Question: I have a popup modal with a form in it that displays properly on desktop browsers. On mobile devices, it fills up the entire screen, but reveals a white space below after the content ends. When you scroll back up, the white space blocks some of the content. I can't inspect this element and don't see it in the document outline.
It looks something like this:

How can I remove the blank space?
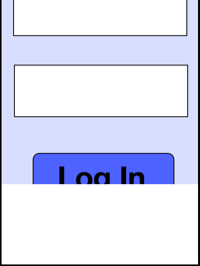
Answer: Preventing the body from being scrollable when the modal is open on mobile devices solved the problem.
'''
@media screen and (max-device-width: 600px) {
body.modal-open {
overflow: hidden;
}
}
'''